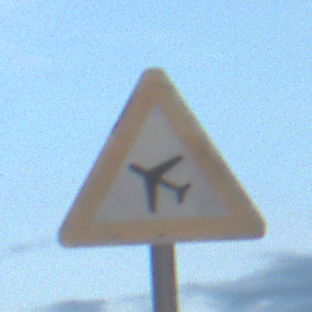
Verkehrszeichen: FlugbetriebRechts
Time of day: SunriseSunset
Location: Outdoor (Nature)
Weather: PartlyCloudy
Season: NotSpecified
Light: Natural